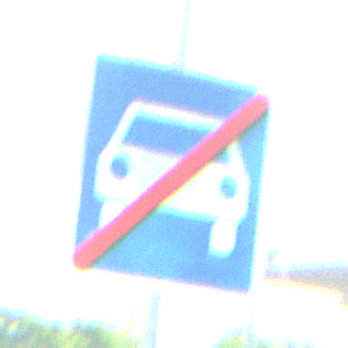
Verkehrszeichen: EndeKraftfahrstrasse
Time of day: MorningAfternoon
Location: Outdoor (Suburban)
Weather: PartlyCloudy
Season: NotSpecified
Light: Natural